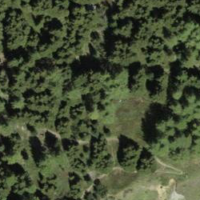
EUNIS habitat code: 43
Species observed at this site:
Phyteuma betonicifolium